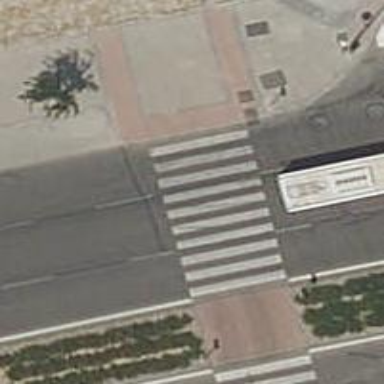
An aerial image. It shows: Zebra crossing on the road.